Question: While I am trying to create a database in azure and I don't have any option to create new server.

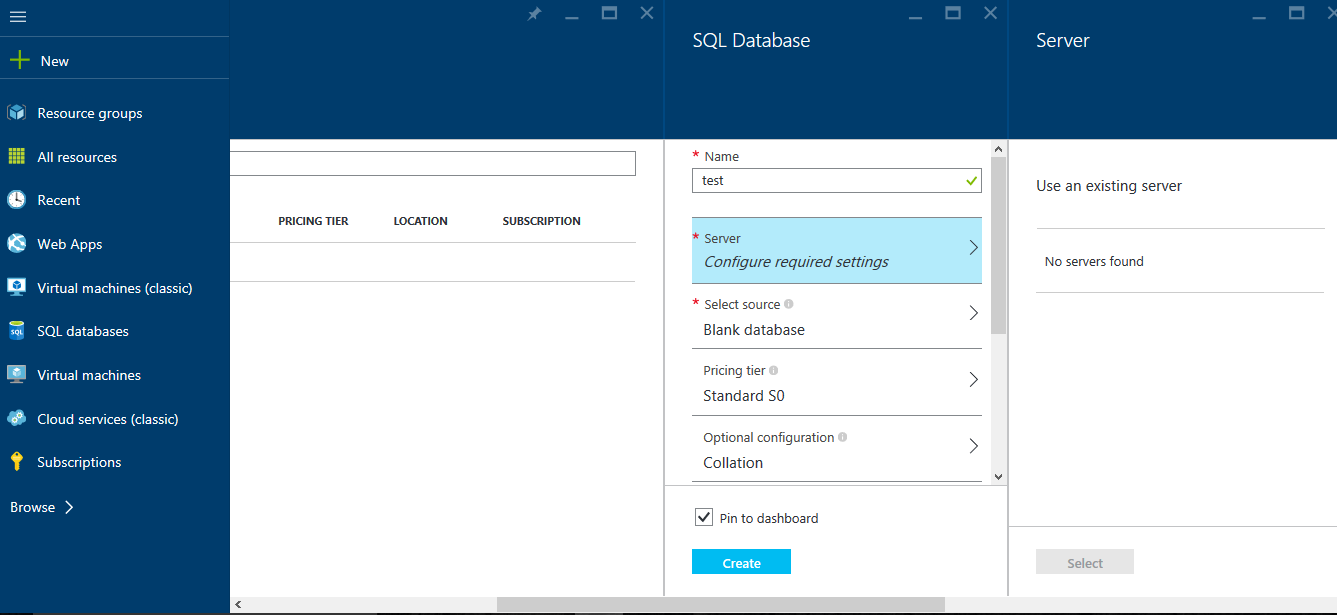
Answer: There are two possible reason
1. If you use your own subscription, it means your subscription doesn't have the ability to create SQL server or Virtual machine
2. If you under someone subscription (you are not the subscription owner), it means you role not "high" enough to do it (create SQL server), you should contact your supervisor